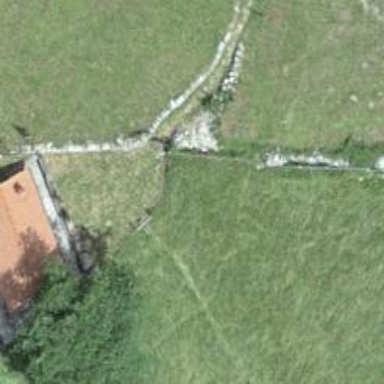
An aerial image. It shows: Gate.